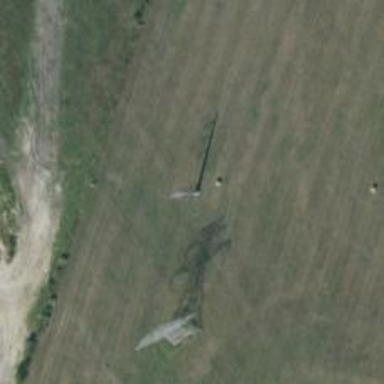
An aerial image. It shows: Power pole.